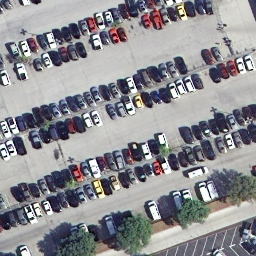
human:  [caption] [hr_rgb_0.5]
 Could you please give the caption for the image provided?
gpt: It is a parking lot with many cars densely parked .

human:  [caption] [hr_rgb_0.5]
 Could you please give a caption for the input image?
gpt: Many cars parked one by one in the parking lot .

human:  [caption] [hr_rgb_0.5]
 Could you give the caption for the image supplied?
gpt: Lots of cars parked in lines in the parking lot .

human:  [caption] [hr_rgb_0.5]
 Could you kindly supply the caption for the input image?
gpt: Lots of cars parked neatly in the parking lot .

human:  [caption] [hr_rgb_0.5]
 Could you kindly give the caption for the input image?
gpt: Many cars densely arranged in the parking lot .